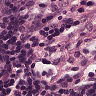
Metastatic tissue present: no